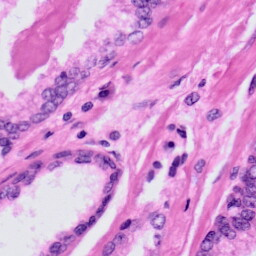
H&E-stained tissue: Prostate